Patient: sex M, age 71
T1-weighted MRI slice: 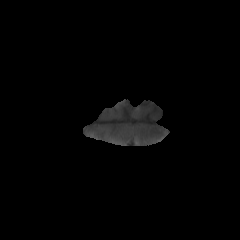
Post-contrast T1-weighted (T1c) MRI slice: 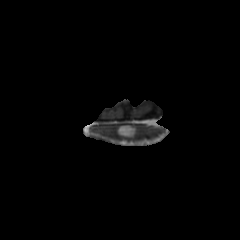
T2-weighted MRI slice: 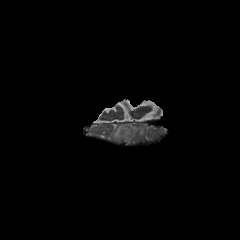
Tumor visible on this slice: yes
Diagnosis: Glioblastoma, IDH-wildtype
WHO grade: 4